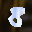
Label: 8